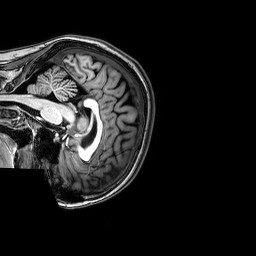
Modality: T1w
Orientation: sagittal
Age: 22
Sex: female